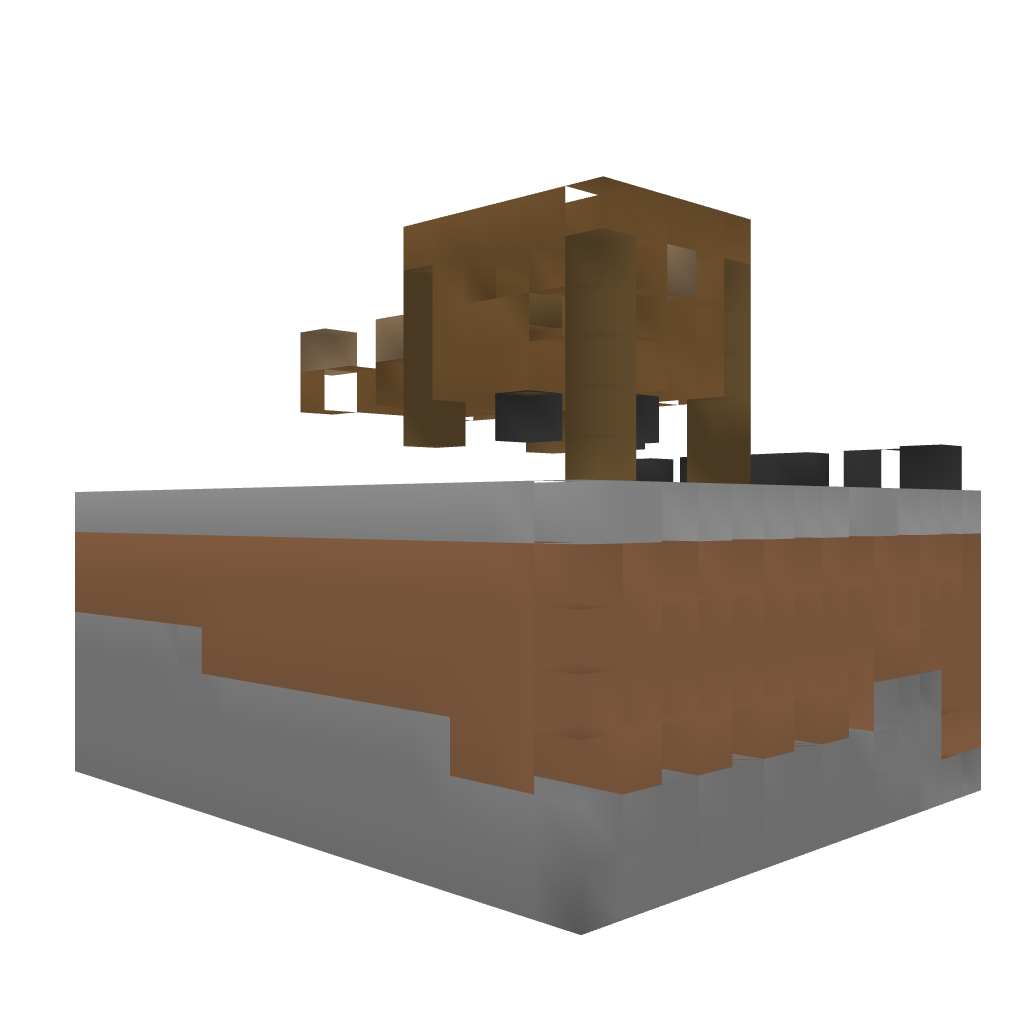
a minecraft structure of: Casa de Bruja(Witch Hause)